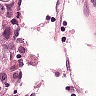
Metastatic tissue present: yes